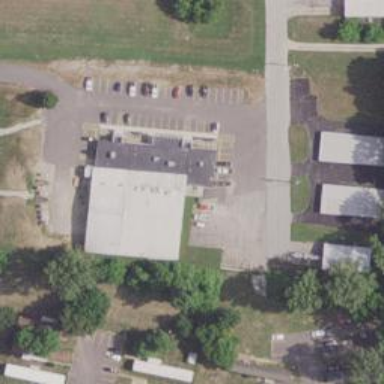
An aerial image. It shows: Commercial building.